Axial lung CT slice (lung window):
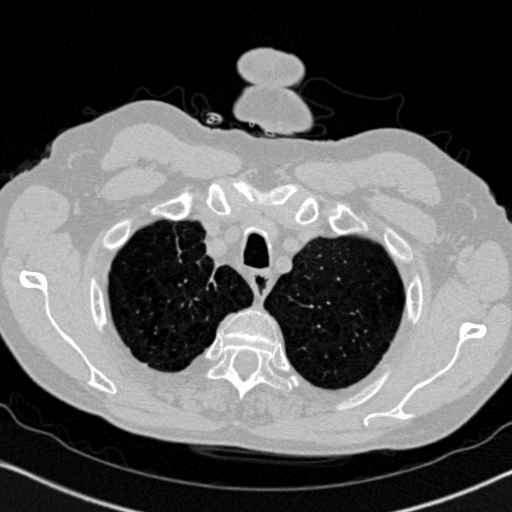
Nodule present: no